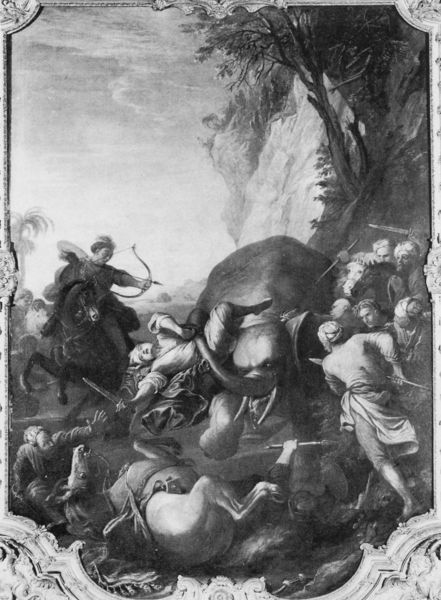
Titel: Die Elefantenjagd
Künstler: Charles Parrocel
Institution: Amiens, Musée de Picardie
Schlagwörter: baum, berg, felsen, himmel, kampf, kämpfer, wolken, menschen, zeichnung, rahmen, tot, pferd, pferde, reiter, bogen, abhang, hang, steilhang, krieg, schlacht, wild, lanze, soldaten, wütend, palme, stich, schwarzweiß, schwert, jagd, dolch, fall, sturz, wut, speer, speere, töten, schütze, turban, pfeil, gefallen, elefant, rüssel, bogenschütze, stoßzähne, hannibal, kreidefelsen